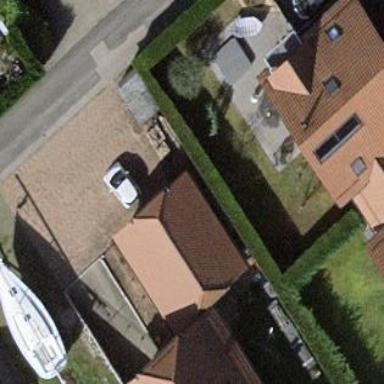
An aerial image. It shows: Garage.